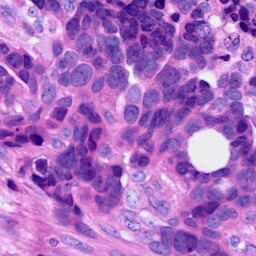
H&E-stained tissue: Ovarian